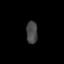
Tissue: lung
Cell type: Epithelial cells
Senescence score: 0.186
Nuclear area (px): 244
Mean DAPI intensity: 71.471